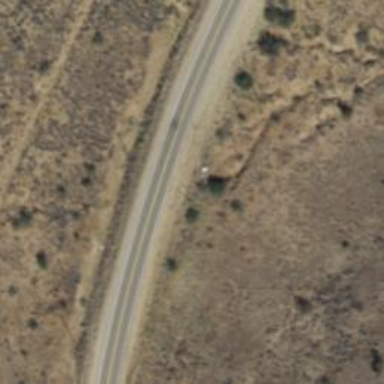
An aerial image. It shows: Tertiary road.